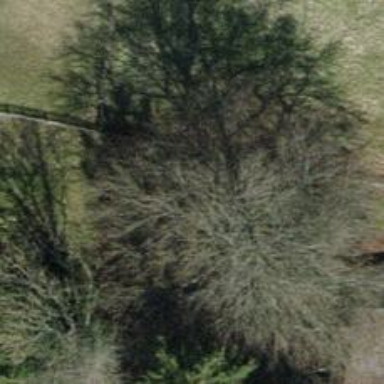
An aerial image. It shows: Urban tree adds touch of nature to the surroundings.